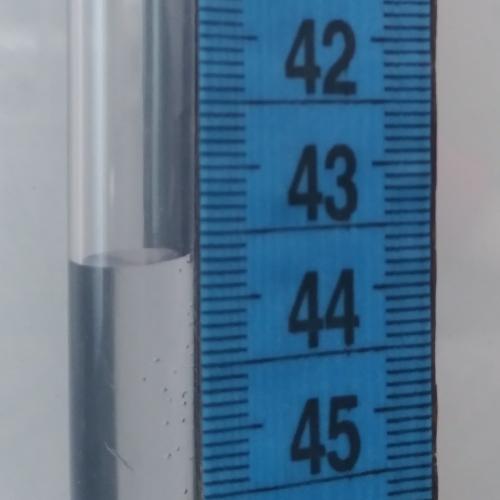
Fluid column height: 43.7 cm